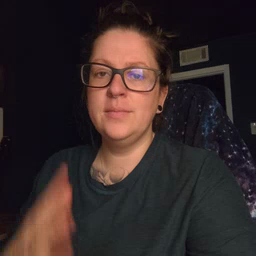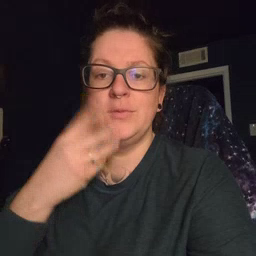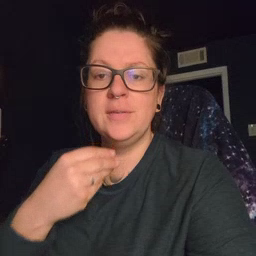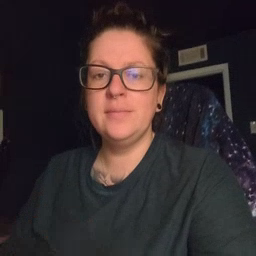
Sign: pretty